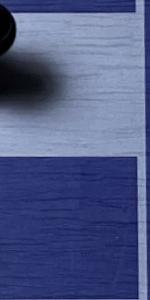
Label: Empty